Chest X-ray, AP view. Patient: 50 years old, sex F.
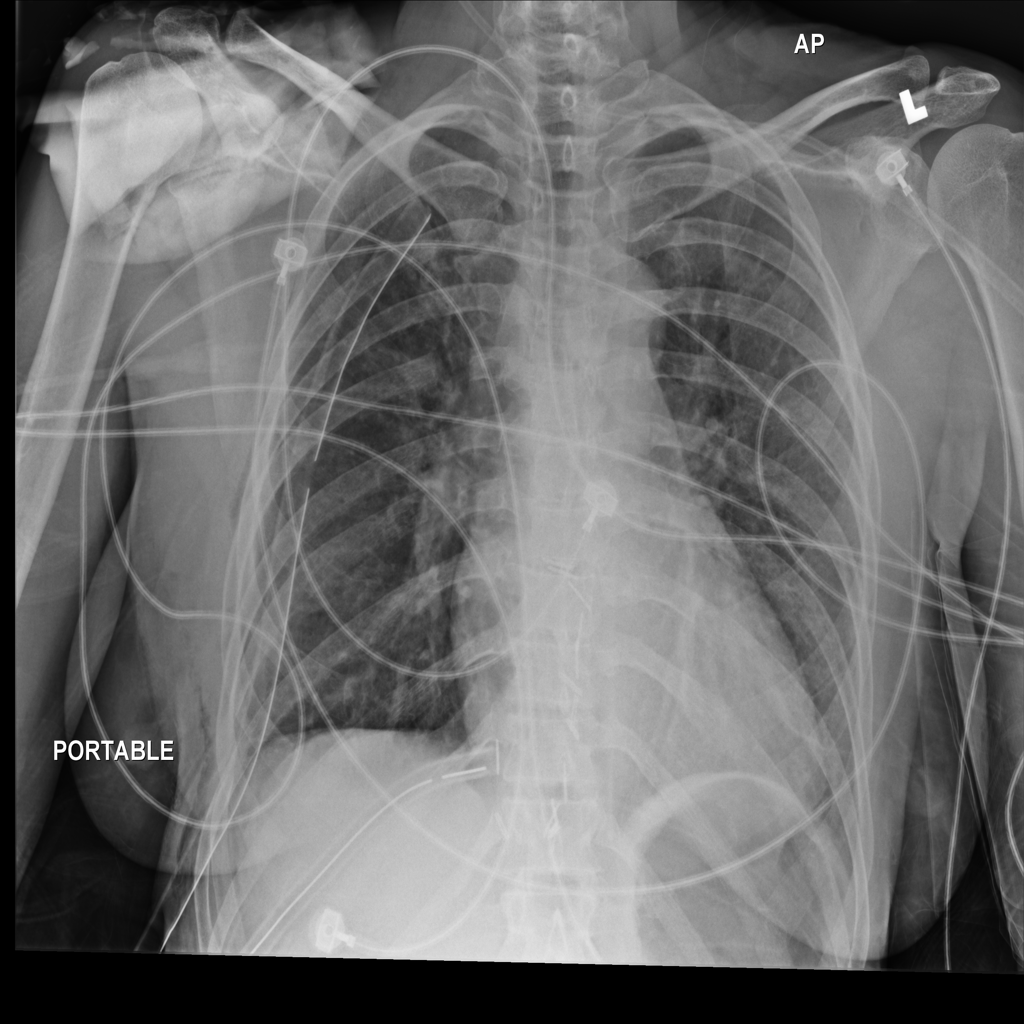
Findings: Infiltration